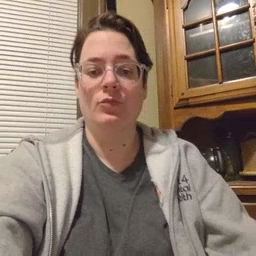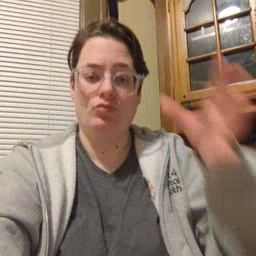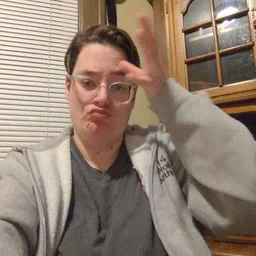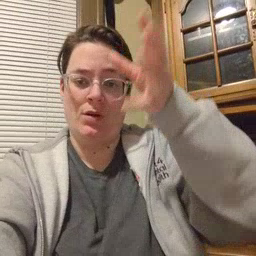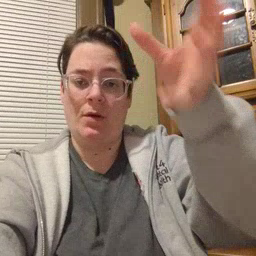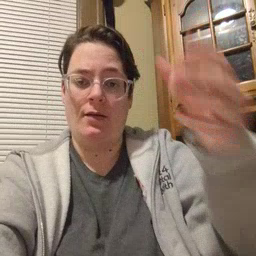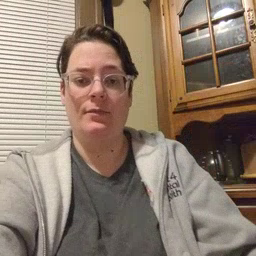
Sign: grandpa